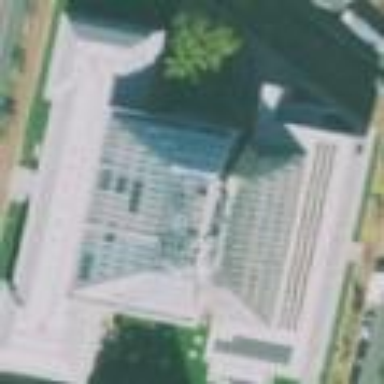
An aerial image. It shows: Museum building.